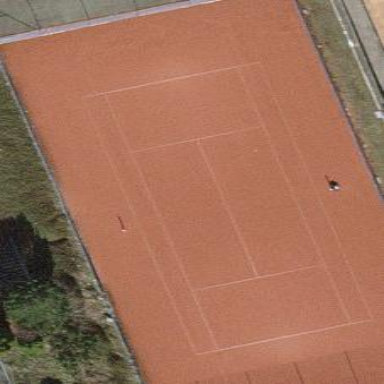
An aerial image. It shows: Tennis court on the leisure land pitch.